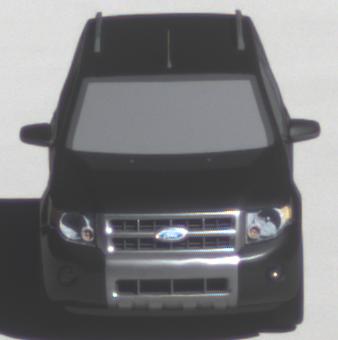
Make: Ford
Model: Escape Hybrid
Detailed model: -
Model produced from: 2004
Model produced until: 2012
Doors: 5
Color: black
Road condition: dry road
Daytime: midday
Contrast: high contrast